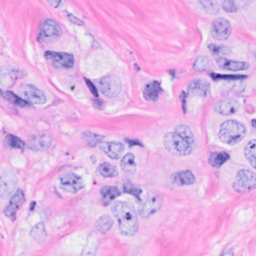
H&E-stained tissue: Breast